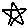
Label: star